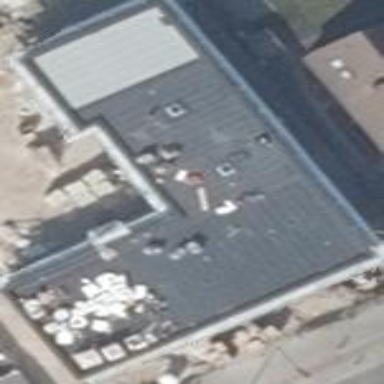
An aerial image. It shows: Kindergarten building.